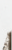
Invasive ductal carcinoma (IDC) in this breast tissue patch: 0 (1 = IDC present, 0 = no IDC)